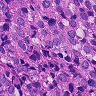
Metastatic tissue present: yes